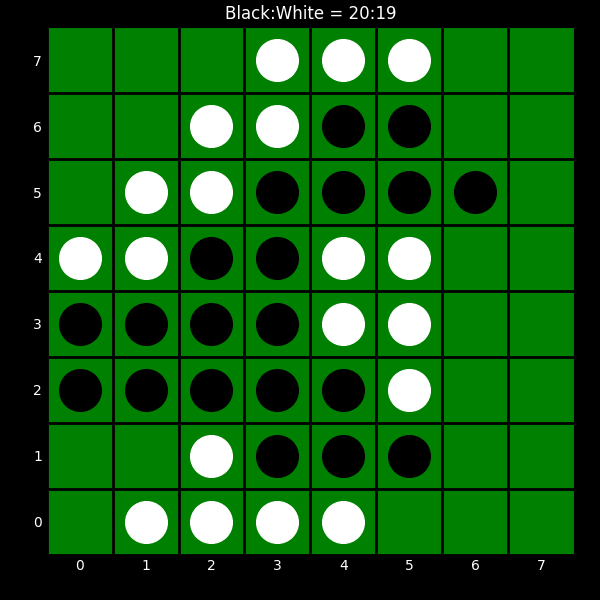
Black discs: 20
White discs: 19